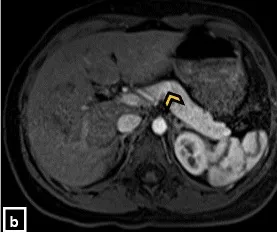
Result of MRI of the abdomen. Post-contrast. MRI images demonstrate a round enhancing lesion in the body of the pancreas (arrowhead).
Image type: radiology (mri)